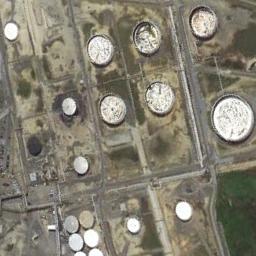
Label: storage tanks